Current action and preconditions to check: trajectory_clear

Your task: For each precondition in the list above, predict whether it will hold at this action.

Consider the current scene as observed from the mobile robot's camera, and analyze the predicted future states of all dynamic agents (e.g., people, animals, vehicles, or any moving entities) within the NEXT SECOND.

IMPORTANT: Only answer "very likely" if you are absolutely certain—based on strong, clear evidence—that a dynamic agent will violate the precondition in the predicted future state. Do NOT answer "very likely" for unlikely, ambiguous, or low-probability risks.

Ask yourself for each precondition: Is there a high probability, with clear and convincing evidence, that the predicted future states of any dynamic agent will interfere with the predicted future state of the currently executing action within the NEXT SECOND, causing that precondition to fail?

Assess the risk level based on these predictions. Use "likely" or "very likely" if motions create a clear risk of interference.

Use "neutral" or "improbable" if agents are nearby but their predicted paths are clearly diverging or non-conflicting.

Failure Risk Categories: "very improbable", "improbable", "neutral", "likely", "very likely"

Answer Format: Output ONLY the probability_of_failure value from these categories: "very improbable", "improbable", "neutral", "likely", "very likely"

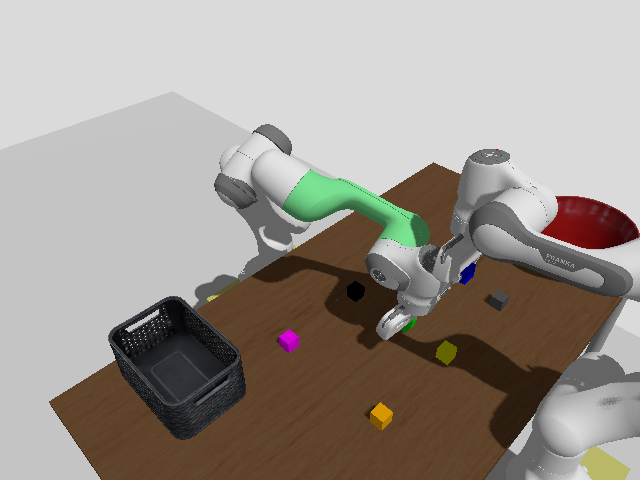

Answer: neutral